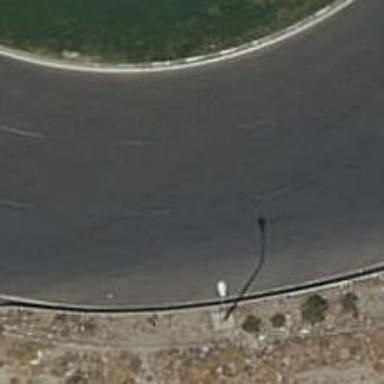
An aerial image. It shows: Primary highway with asphalt surface leading to roundabout.